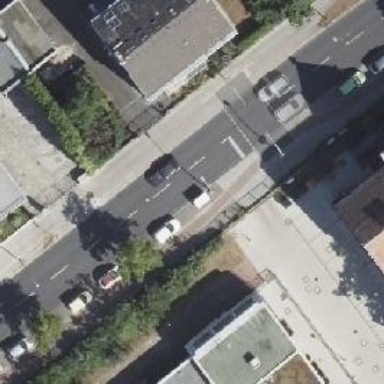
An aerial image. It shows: Road with traffic signals controlling the flow of traffic.